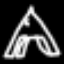
Label: The Eiffel Tower